Question: I'm new with Firebase and I'm currently using JavaScript SDK to integrate my web application with Firebase.
My question is:
I am using
'''
snapshot.key
'''
to access the key valuebut it returns the generated key (blue box) to me which is not the one I wanted.

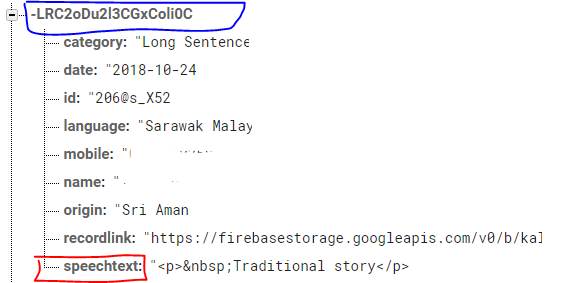
Answer: Based on your comments, it is not 100% clear what you are looking for. If you know that you have a sub-node with the key 'speechtext' under the 'recording' parent node with key 'LRC2o....' you don't need to query for getting the key of this sub-node (since you know it).
If, on the other hand, you want to iterate on all the keys of the sub-nodes of the 'recording' node, do as follows (based on your code):
'''
var dbRecording = firebase.database().ref("recordings/");
dbRecording.once("value", function(snapshot2) {
if (snapshot2.exists()) {
snapshot2.forEach(function(value) {
var childObject = value.val();
Object.keys(childObject).forEach(e => console.log('key = ${e}'));
});
}
});
'''
If you want the keys and the values, do as follows:
'''
var dbRecording = firebase.database().ref("recordings/");
dbRecording.once("value", function(snapshot2) {
if (snapshot2.exists()) {
snapshot2.forEach(function(value) {
var childObject = value.val();
Object.keys(childObject).forEach(e => console.log('key = ${e} value = ${childObject[e]}'));
});
}
});
'''